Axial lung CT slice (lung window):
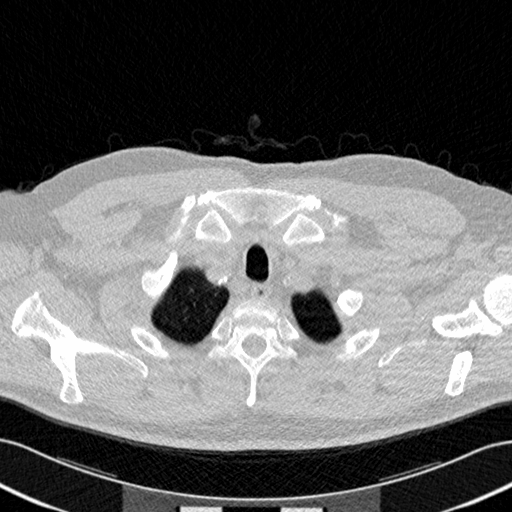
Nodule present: no